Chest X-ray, PA view. Patient: 26 years old, sex M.
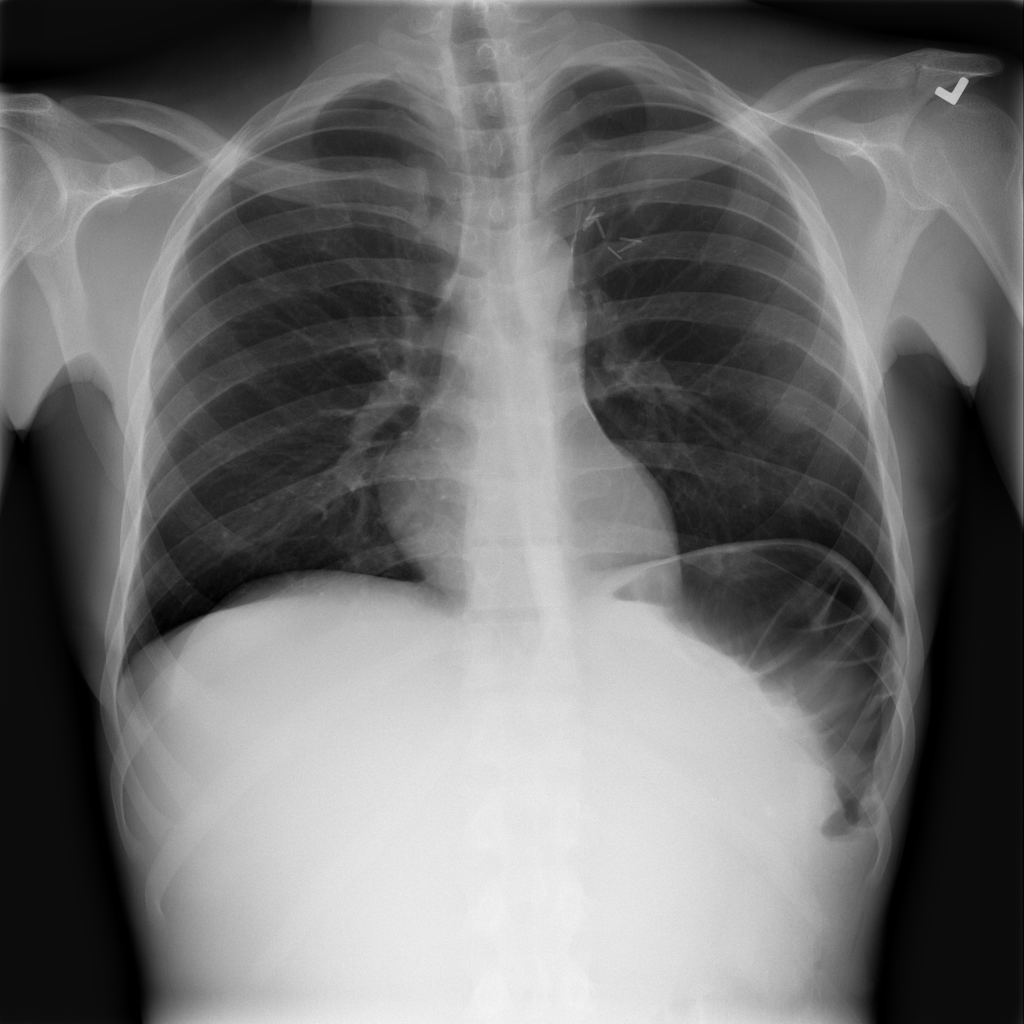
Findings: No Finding